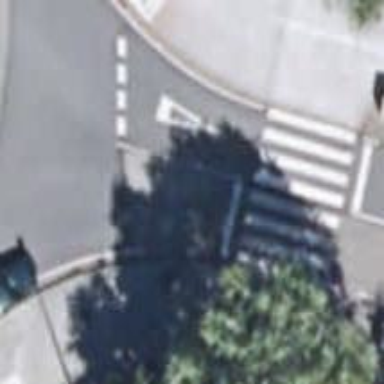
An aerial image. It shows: Marked crossing with traffic calming features.